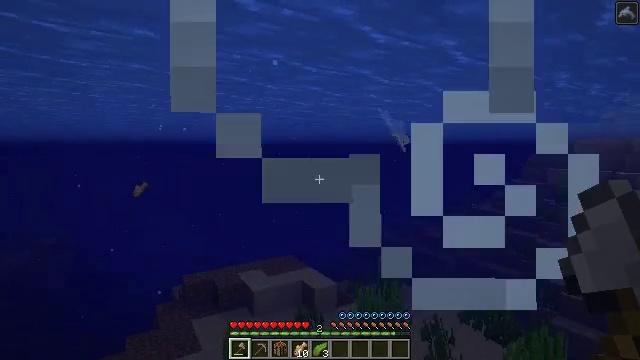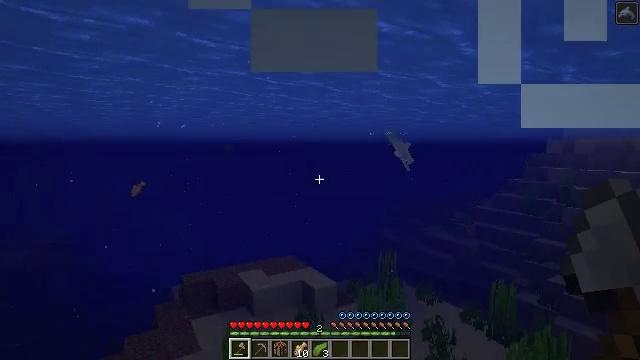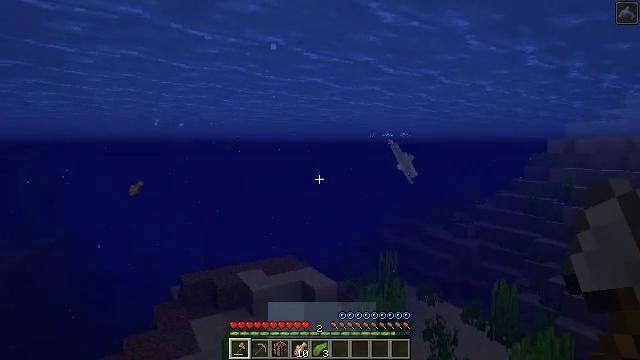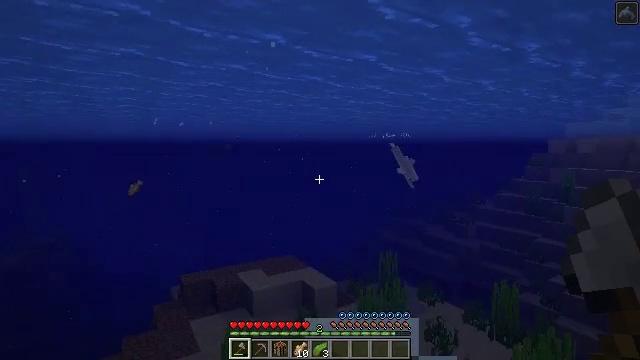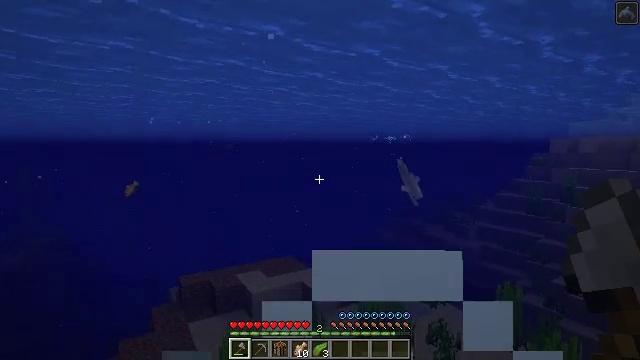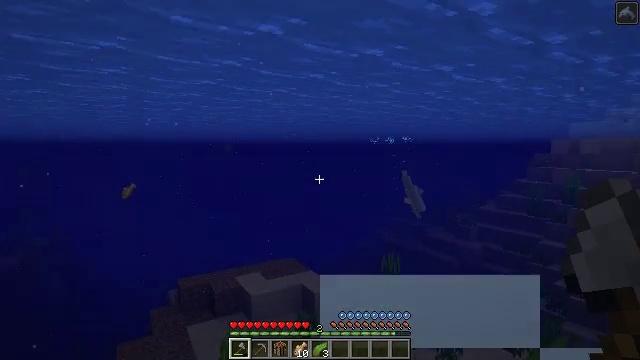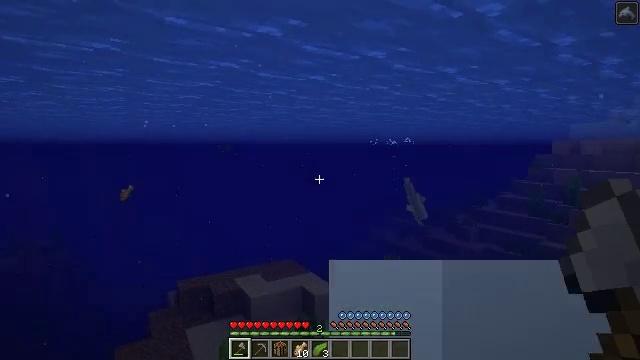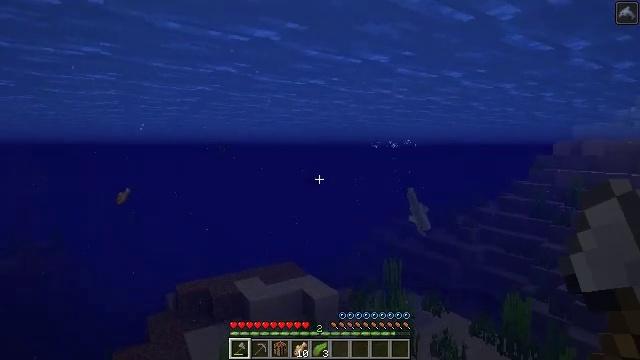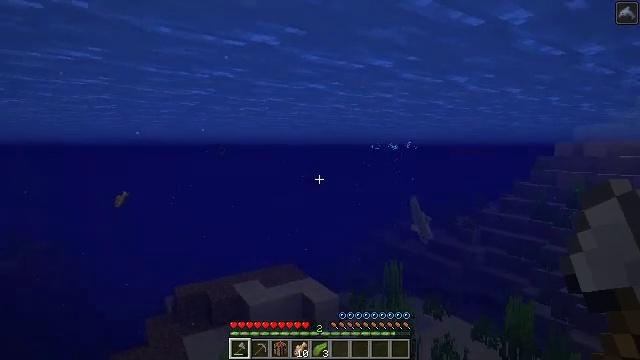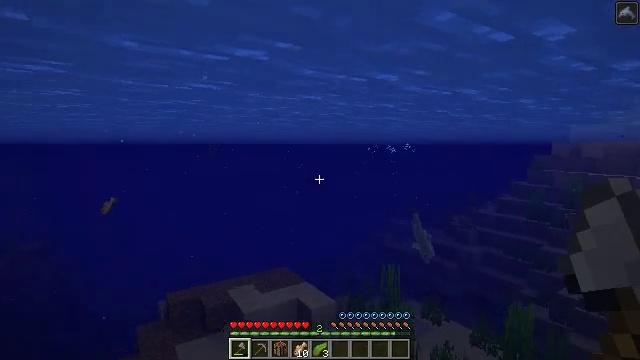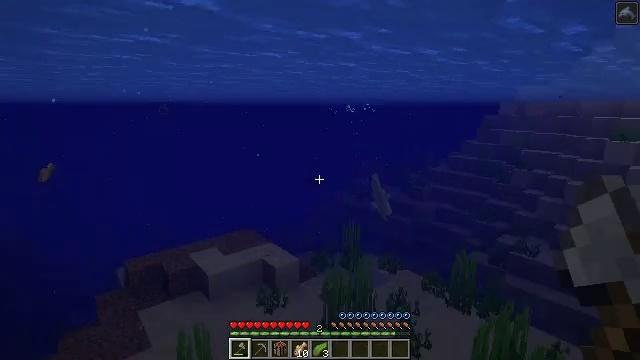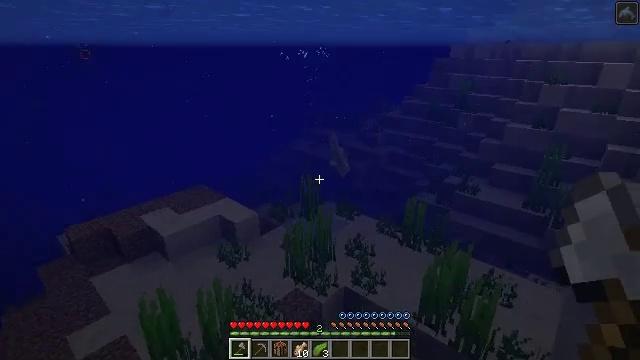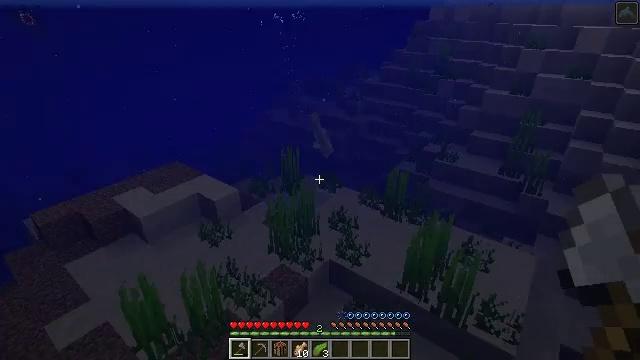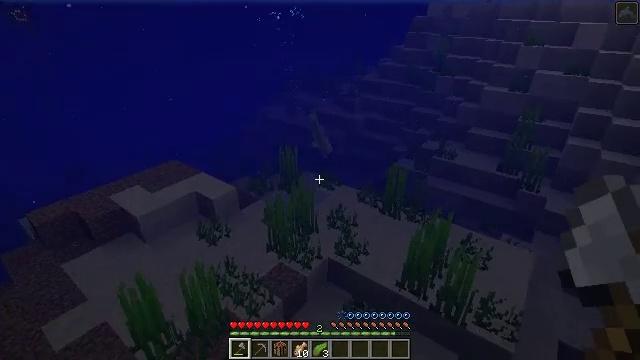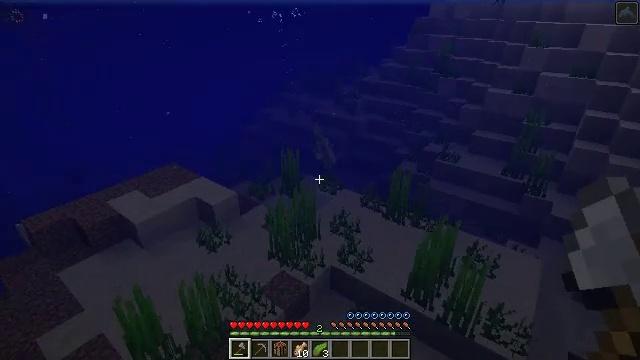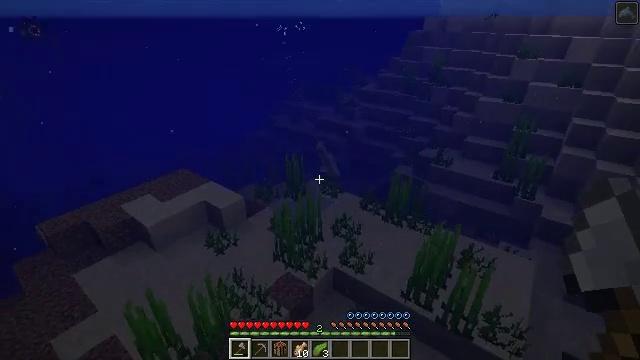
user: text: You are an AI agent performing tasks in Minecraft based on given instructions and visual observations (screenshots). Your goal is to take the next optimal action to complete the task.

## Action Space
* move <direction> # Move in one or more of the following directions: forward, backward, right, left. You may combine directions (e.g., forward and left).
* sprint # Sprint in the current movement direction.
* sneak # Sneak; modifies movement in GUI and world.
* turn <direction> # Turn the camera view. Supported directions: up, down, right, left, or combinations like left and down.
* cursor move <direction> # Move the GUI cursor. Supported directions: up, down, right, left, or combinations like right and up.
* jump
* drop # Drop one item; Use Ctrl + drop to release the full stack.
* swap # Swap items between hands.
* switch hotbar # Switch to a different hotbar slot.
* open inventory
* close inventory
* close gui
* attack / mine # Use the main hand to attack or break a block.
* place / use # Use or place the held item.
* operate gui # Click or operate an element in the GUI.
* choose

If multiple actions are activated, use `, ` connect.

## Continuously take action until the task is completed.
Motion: motion action
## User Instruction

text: Hunt a dolphin.
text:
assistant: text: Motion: move forward
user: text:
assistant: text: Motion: move forward
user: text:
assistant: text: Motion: move forward
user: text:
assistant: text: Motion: move forward, jump
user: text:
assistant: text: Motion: move forward, jump
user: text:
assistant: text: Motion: move forward, jump
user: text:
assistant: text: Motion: move forward, jump
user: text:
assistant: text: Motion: move forward, jump
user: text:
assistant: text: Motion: move forward, jump
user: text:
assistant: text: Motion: move forward, turn right and down
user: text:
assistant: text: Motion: move forward, turn right and down
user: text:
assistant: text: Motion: move forward, turn right and down
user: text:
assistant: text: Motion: move forward
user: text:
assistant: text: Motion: move forward, sprint
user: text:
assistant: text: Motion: move forward, sprint
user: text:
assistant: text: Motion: move forward, sprint
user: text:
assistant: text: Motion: move forward, sprint
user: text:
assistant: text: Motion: move forward, sprint
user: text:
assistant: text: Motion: move forward, sprint, turn left and up
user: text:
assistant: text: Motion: move forward, sprint, turn left and up
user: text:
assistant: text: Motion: move forward, sprint, turn left and up
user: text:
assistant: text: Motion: move forward, sprint, turn right and up
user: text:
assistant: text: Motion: move forward, sprint, turn right
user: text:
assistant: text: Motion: move forward, sprint, turn right and up
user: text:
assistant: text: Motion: move forward, turn right
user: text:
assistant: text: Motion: move forward
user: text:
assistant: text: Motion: move forward
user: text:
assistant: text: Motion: move forward
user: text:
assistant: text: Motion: move forward
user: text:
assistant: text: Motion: move forward, turn left and up